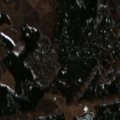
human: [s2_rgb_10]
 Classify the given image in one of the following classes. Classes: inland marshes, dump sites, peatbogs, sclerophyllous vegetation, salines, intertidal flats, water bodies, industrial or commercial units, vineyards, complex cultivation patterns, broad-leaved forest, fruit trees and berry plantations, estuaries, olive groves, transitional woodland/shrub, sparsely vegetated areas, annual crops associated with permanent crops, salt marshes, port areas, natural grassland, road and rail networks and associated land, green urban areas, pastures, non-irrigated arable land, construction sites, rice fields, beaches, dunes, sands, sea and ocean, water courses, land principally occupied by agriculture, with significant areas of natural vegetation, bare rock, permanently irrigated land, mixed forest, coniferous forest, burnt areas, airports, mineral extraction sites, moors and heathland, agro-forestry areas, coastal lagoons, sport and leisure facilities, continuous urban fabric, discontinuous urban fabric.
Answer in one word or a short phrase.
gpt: non-irrigated arable land, land principally occupied by agriculture, with significant areas of natural vegetation, coniferous forest, mixed forest, transitional woodland/shrub